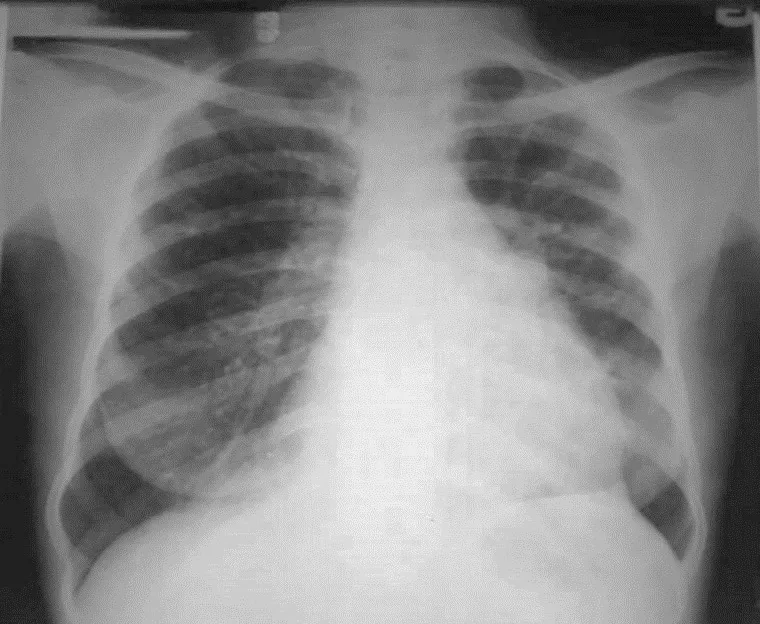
Chest X-ray showing moderate cardiomegaly with mild vascular engorgement with perivascular cuffing.
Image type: radiology (x_ray)